Interaction volume radius: 5 \u00c5
Interaction volume height: 10 \u00c5
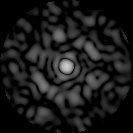
Disorder parameter: 0.7656